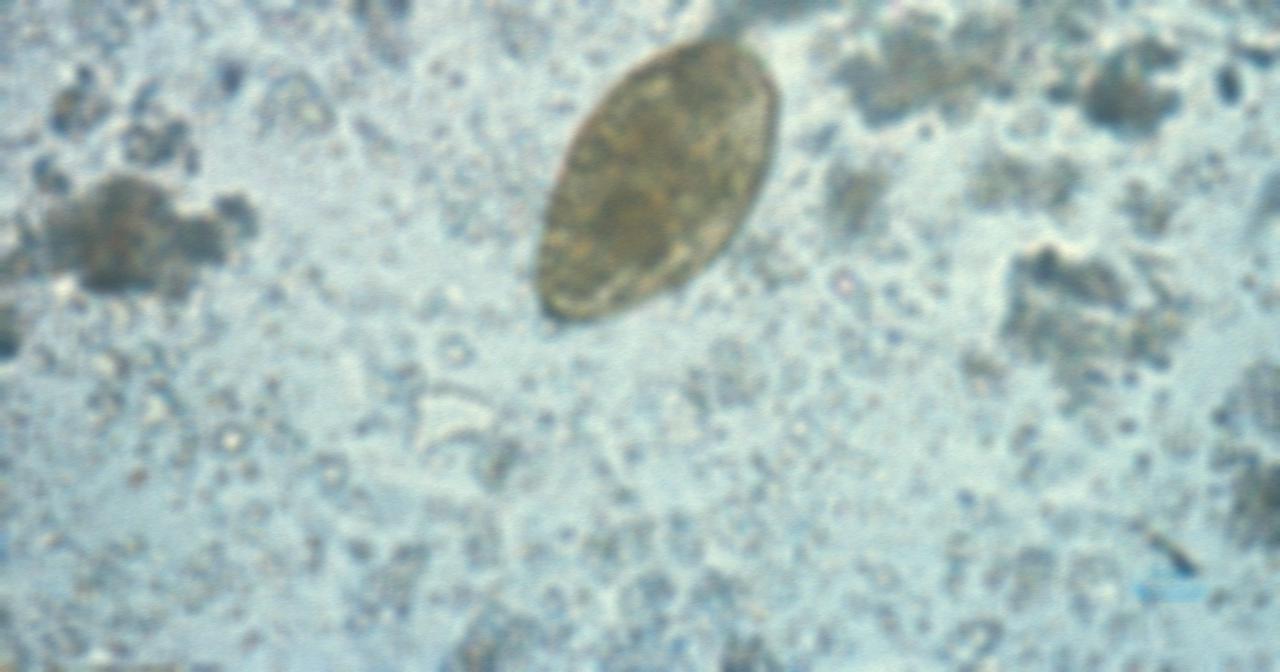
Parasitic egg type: Paragonimus spp